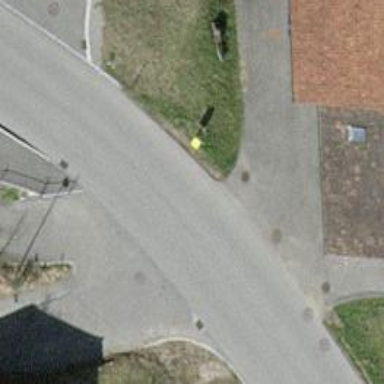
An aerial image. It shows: Post box.